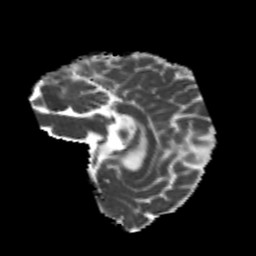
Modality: MD
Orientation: sagittal
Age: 21
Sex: female
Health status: healthy
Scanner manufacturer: philips
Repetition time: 7.391 s
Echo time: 0.08599 s